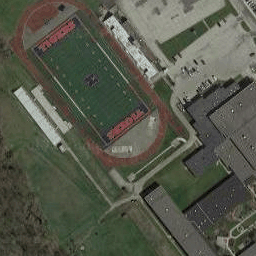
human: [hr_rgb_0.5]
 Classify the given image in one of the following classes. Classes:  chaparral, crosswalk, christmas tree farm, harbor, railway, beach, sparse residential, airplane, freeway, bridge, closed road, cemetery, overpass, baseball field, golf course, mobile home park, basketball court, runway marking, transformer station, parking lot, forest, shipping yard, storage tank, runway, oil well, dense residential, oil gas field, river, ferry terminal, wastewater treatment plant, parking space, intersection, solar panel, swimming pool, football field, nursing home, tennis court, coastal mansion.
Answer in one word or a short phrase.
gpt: football field